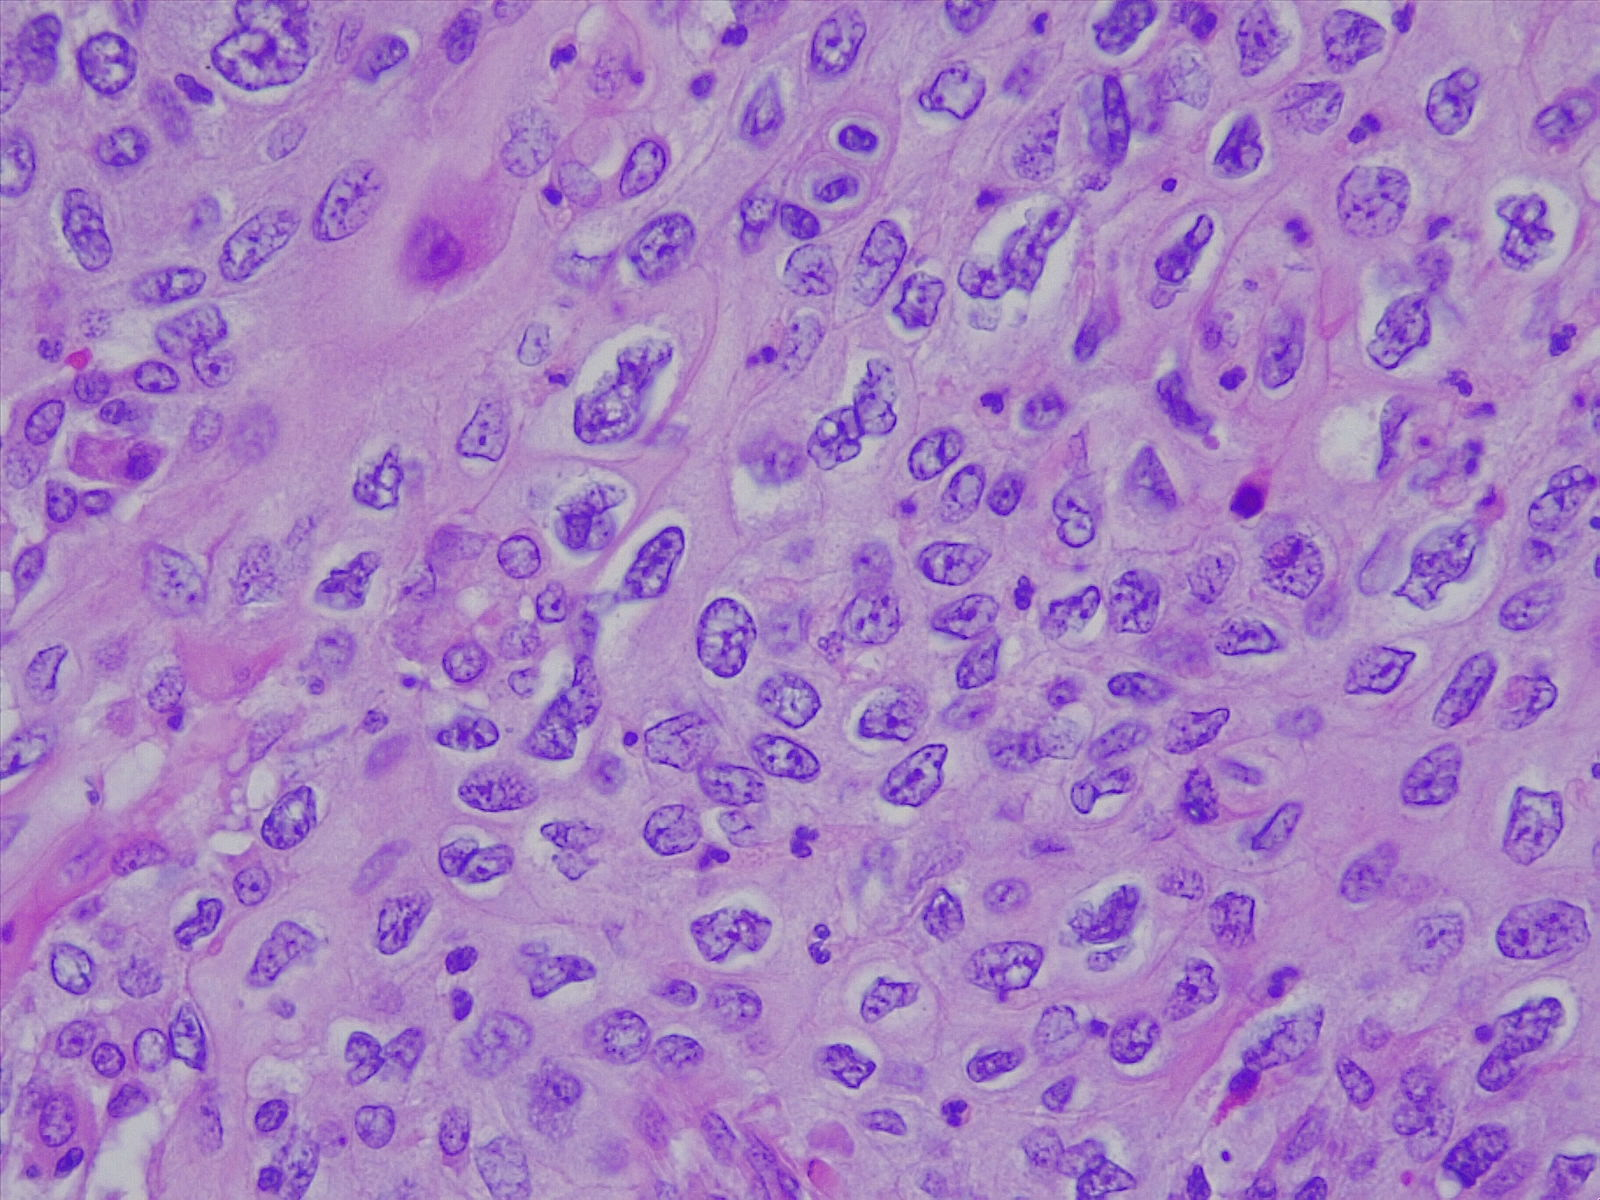
Label: lung squamous cell carcinoma, moderately differentiated